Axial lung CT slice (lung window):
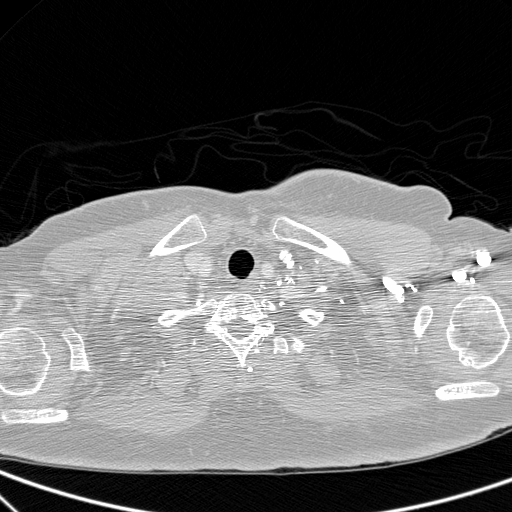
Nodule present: no